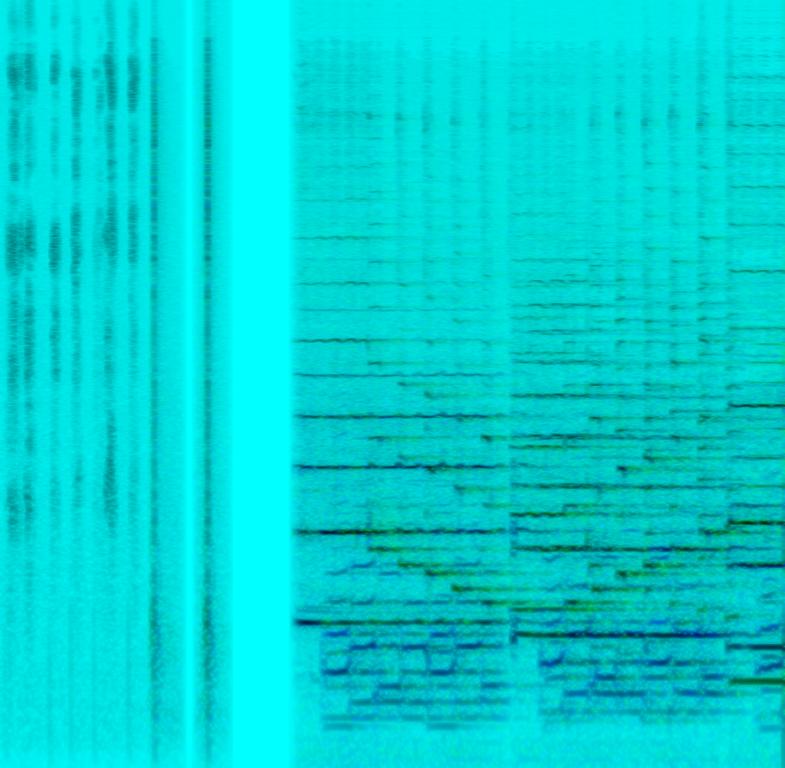
This audio contains trumpets playing the main melody in the higher mid range while oboes and flutes are playing a melody that sounds like a bunny hopping over obstacles. Then the music stops with a crashing sound and an alarm clock starts ringing. This song may be playing live as part of an orchestra composition.